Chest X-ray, PA view. Patient: 55 years old, sex F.
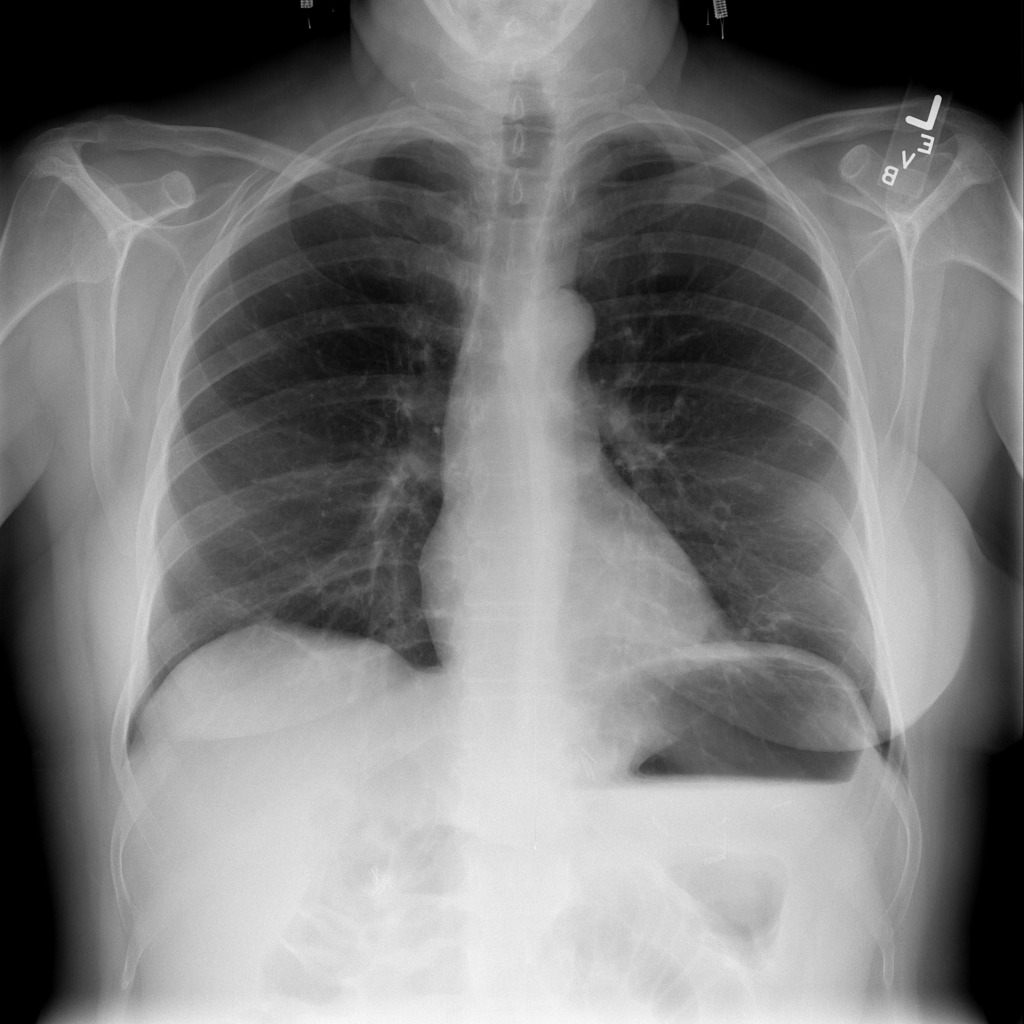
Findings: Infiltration